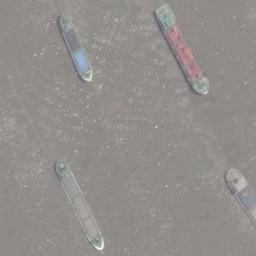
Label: ship